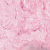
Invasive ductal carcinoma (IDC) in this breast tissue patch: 0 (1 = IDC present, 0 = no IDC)